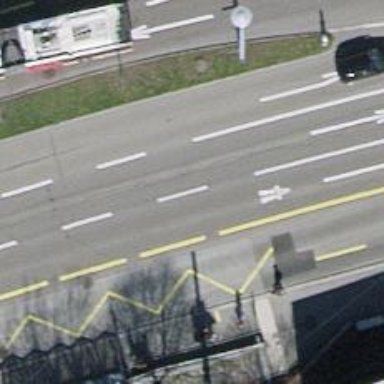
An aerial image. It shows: Trolleybus stop position for public transport.